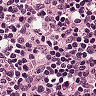
Metastatic tissue present: no